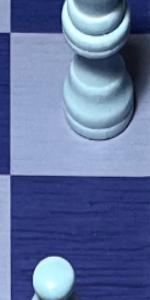
Label: Empty